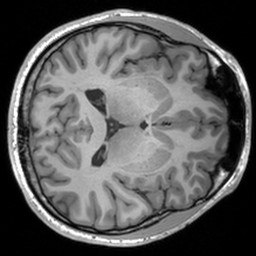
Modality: T1w
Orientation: axial
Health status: healthy
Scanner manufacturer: siemens
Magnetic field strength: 3 T
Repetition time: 1.9 s
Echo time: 0.00226 s